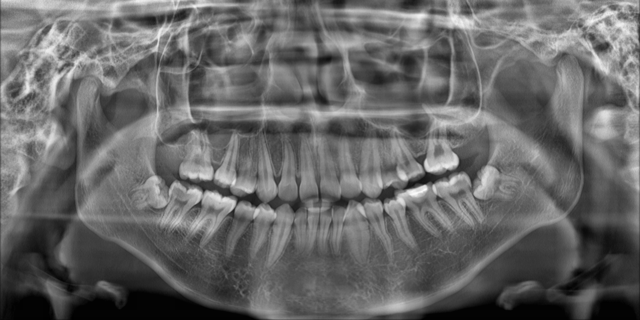
adult